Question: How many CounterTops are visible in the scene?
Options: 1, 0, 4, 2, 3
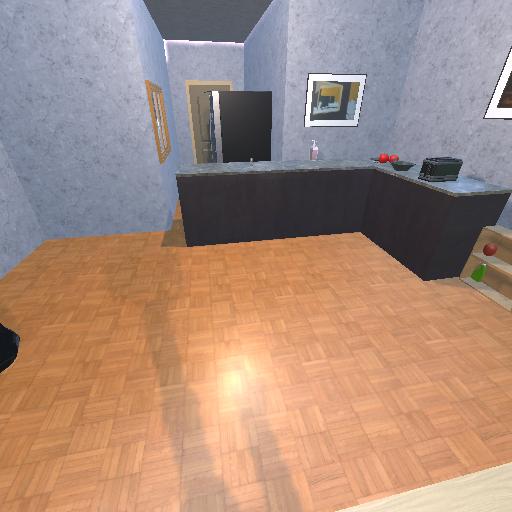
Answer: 1